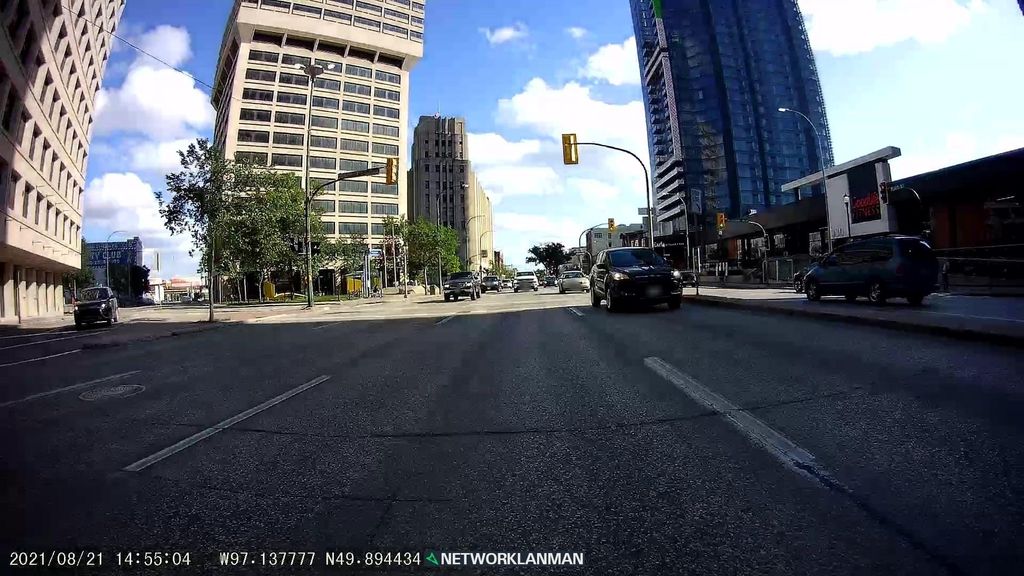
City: winnipeg